Question: So I am trying to do a simulation of my data,and my dataset includes dates variables. I was able to generate random dates for these variables. All the dates are within a period from x to y. However, I need to make sure that for each observation the date in column 3 is before the date in column 5, so on and so forth.
This is the code I used to generate the dates for each variable:
'''
sample(seq(as.Date('2011/01/01'), as.Date('2018/01/01'), by="day"),50)
'''
So my question is how to go through each row and make sure the dates are in ascending order?

Thank you :))
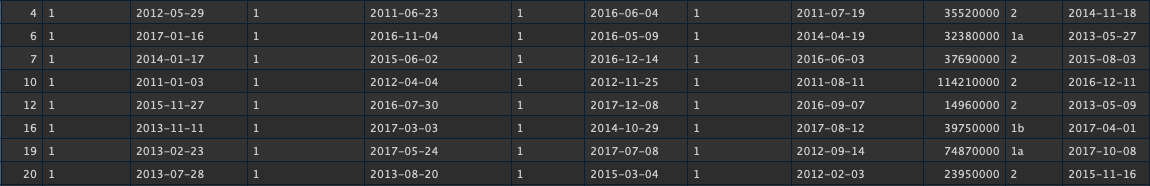
Answer: Like this? If this is your goal I can annotate the code so it is easier to understand. Also, in the future, it is a good practice to include a reproducible example of your code when you post a question.
'''
set.seed(123)
df1 = data.frame(id = 1:50,
date_1 = sample(seq(as.Date('2011/01/01'), as.Date('2018/01/01'), by="day"),50),
var_1 = sample(1:50, 50),
date_2 = sample(seq(as.Date('2011/01/01'), as.Date('2018/01/01'), by="day"),50),
var_2 = sample(1:50, 50),
date_3 = sample(seq(as.Date('2011/01/01'), as.Date('2018/01/01'), by="day"),50),
var_3 = sample(1:50, 50))
date_pos <- grepl("date", names(df1))
df1[date_pos] <- t(apply(df1[date_pos], 1, sort))
head(df1)
id date_1 var_1 date_2 var_2 date_3 var_3
1 1 2012-09-02 3 2013-01-05 43 2015-03-15 13
2 2 2013-05-01 22 2016-07-08 25 2017-09-26 11
3 3 2013-11-11 39 2014-06-02 19 2015-03-18 29
4 4 2014-08-08 6 2017-03-06 12 2017-09-04 50
5 5 2013-10-25 26 2014-05-18 6 2017-07-29 25
6 6 2011-04-27 10 2017-02-25 18 2017-03-23 36
'''